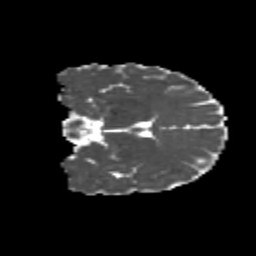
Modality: MD
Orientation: coronal
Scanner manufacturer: siemens
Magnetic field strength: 3 T
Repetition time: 4.16 s
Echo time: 0.0806 s